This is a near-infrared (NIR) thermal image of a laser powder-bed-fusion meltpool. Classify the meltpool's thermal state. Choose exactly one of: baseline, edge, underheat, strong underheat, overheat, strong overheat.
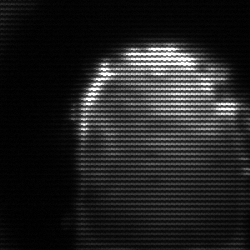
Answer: baseline